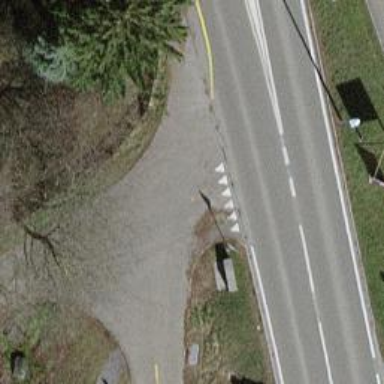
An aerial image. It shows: Road with "give way" sign.